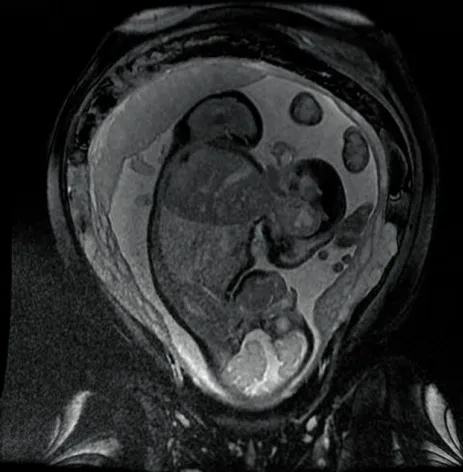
Fetal RMN-gestational age 22 weeks, viable fetus and parasite fetus.
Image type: radiology (mri)